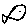
Label: fish